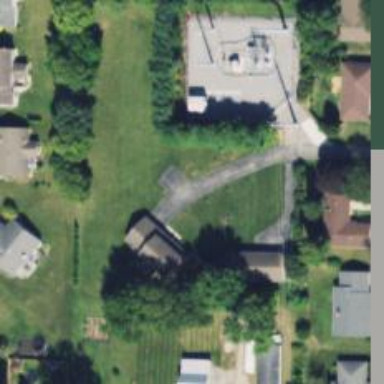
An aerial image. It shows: Driveway.